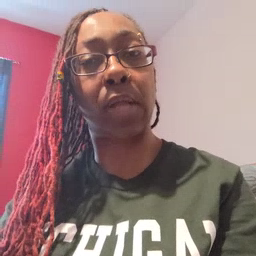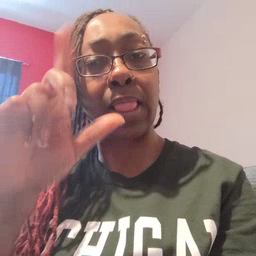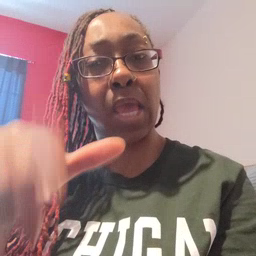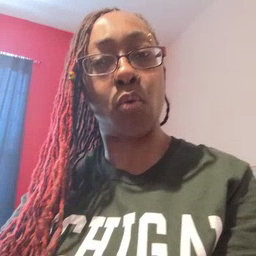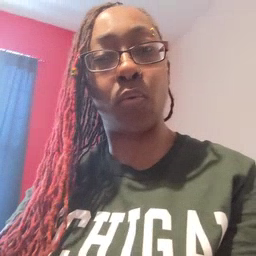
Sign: later